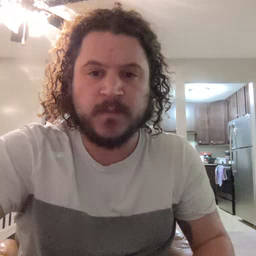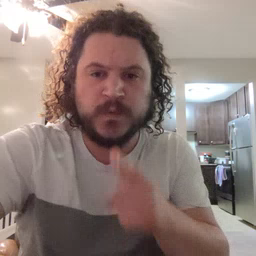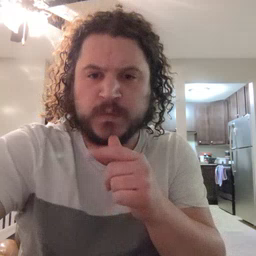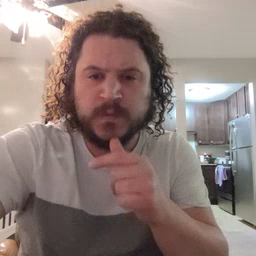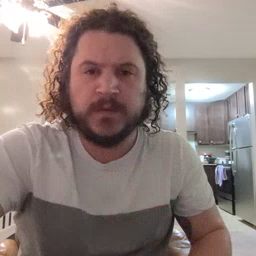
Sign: who